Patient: sex M, age 45
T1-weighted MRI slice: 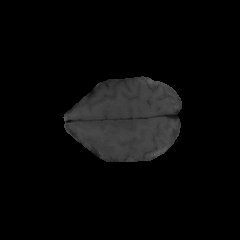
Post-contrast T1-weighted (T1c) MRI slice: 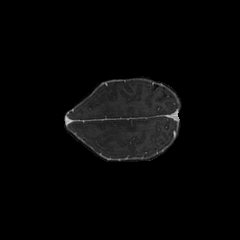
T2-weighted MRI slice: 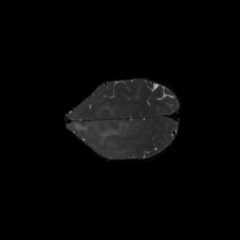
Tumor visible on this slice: yes
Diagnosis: Astrocytoma, IDH-mutant
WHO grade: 3